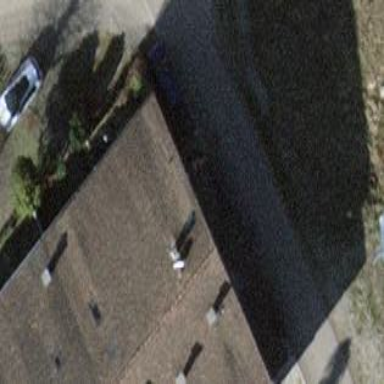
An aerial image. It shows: Terrace building.